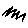
Label: zigzag